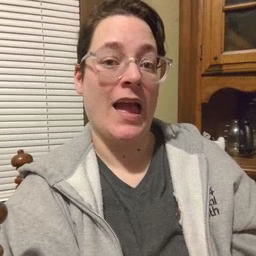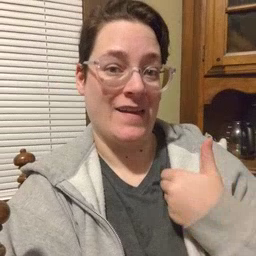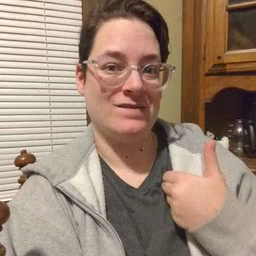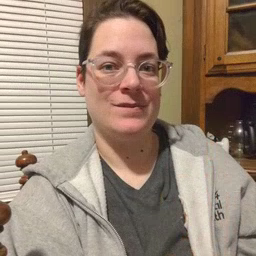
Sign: have